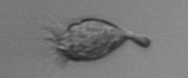
Label: Paratontonia_gracillima